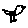
Label: bird